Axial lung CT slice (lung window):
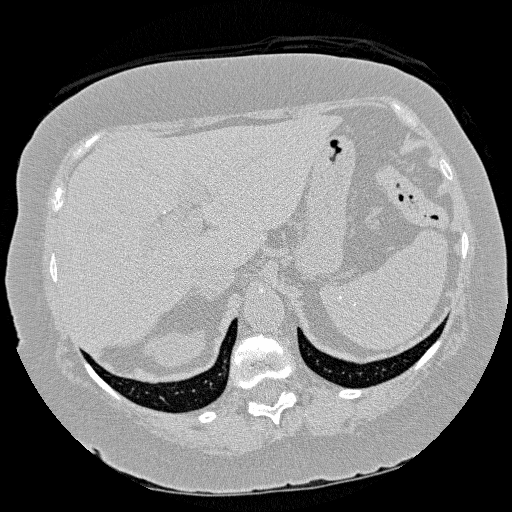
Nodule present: no